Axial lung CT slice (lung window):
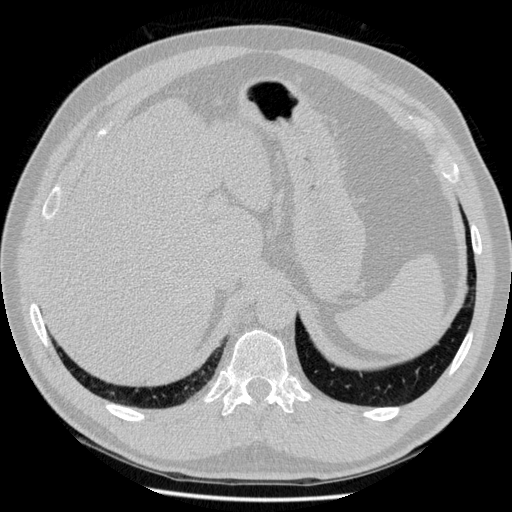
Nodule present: no